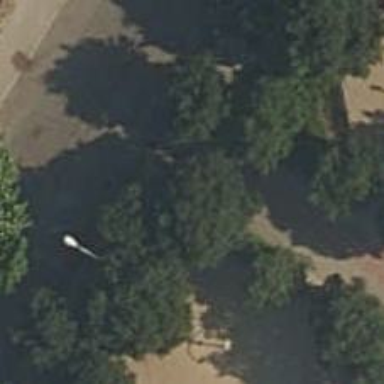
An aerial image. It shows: Park filled with broadleaved trees.